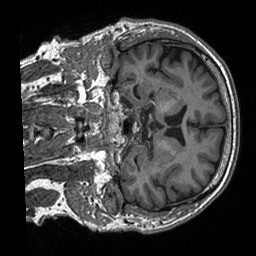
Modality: T1w
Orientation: coronal
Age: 58
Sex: male
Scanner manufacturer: siemens
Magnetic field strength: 3 T
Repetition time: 2.4 s
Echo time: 0.00226 s